Interaction volume radius: 5 \u00c5
Interaction volume height: 20 \u00c5
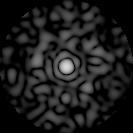
Disorder parameter: 0.7969